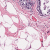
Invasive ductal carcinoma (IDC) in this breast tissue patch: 0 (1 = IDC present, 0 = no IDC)